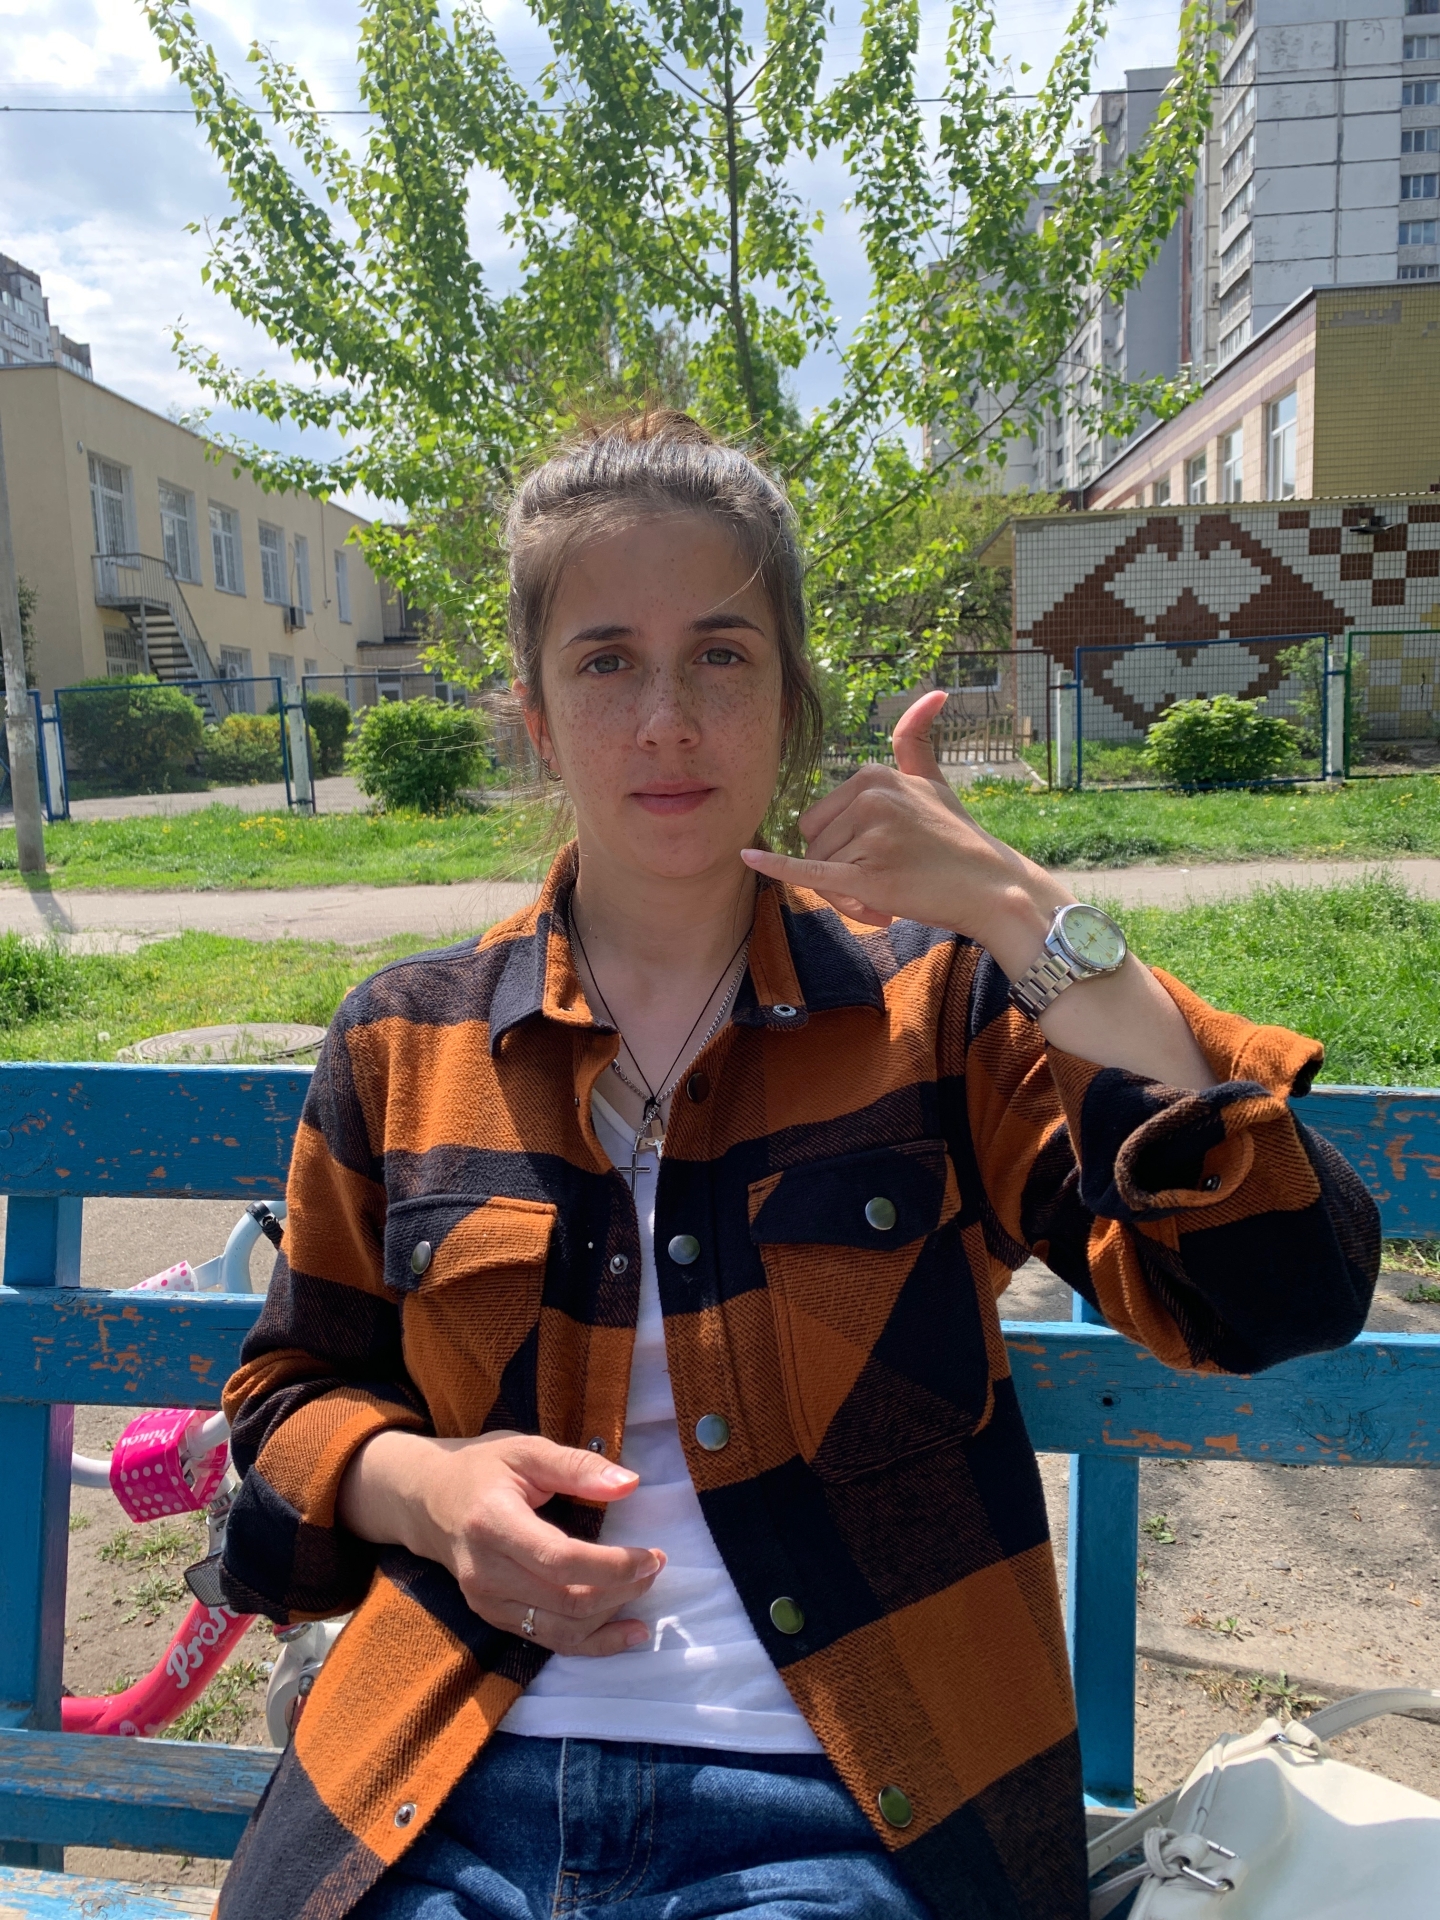
Label: clear